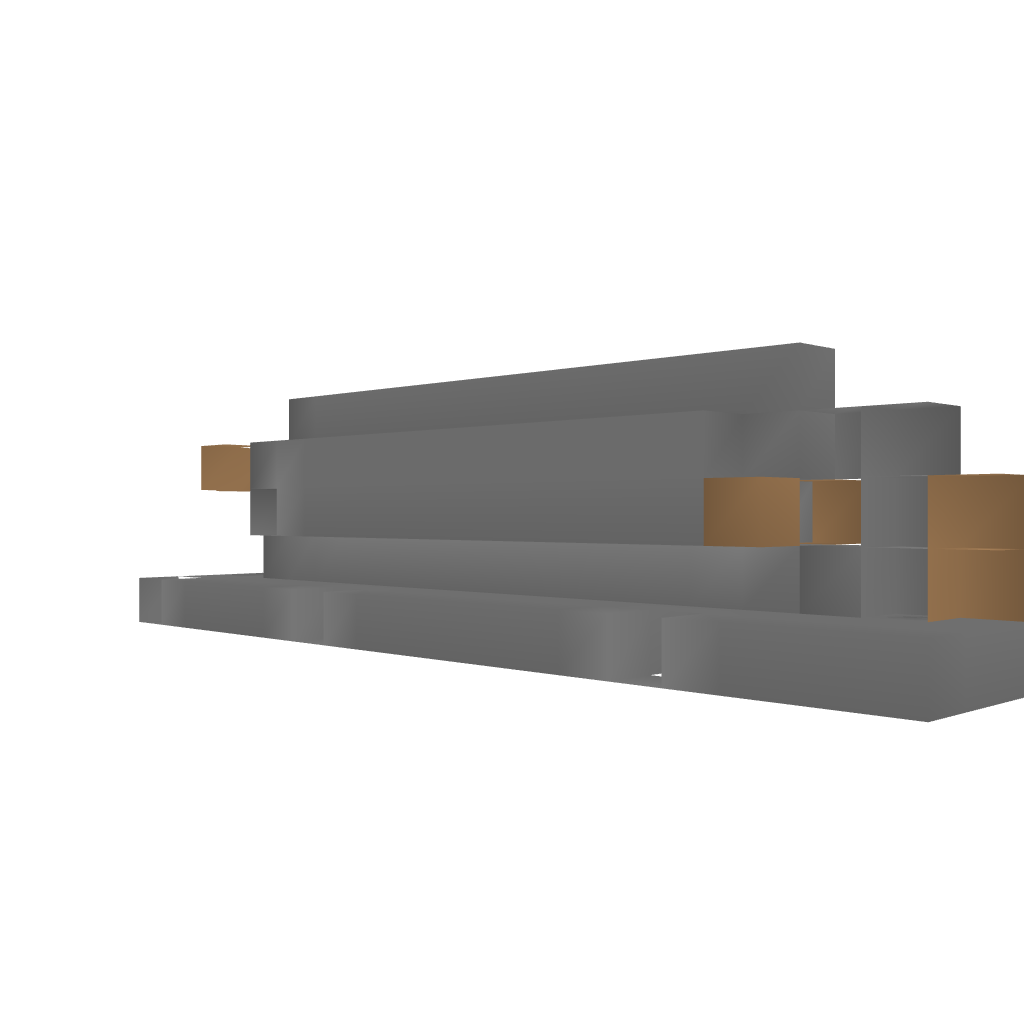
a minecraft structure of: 12-Charge Howitzer bad low quality